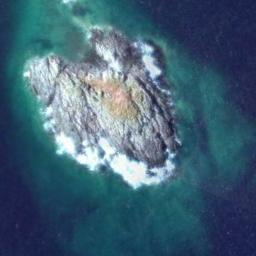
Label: island